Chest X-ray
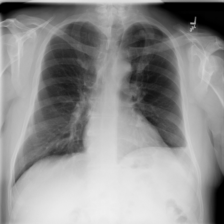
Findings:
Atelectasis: negative
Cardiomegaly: negative
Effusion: negative
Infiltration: negative
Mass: negative
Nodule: positive
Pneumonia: negative
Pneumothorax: negative
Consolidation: negative
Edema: negative
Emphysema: negative
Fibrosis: negative
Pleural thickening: negative
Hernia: negative